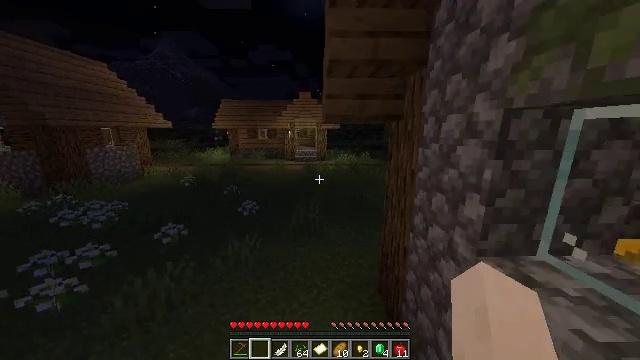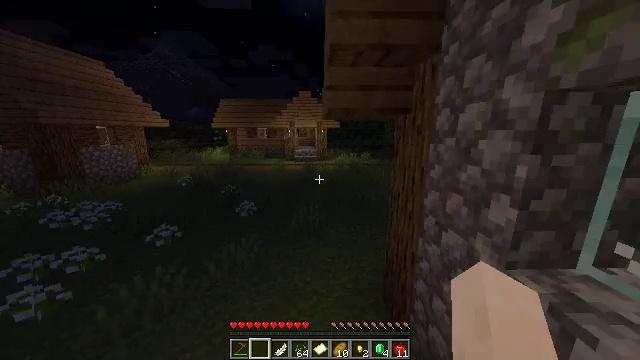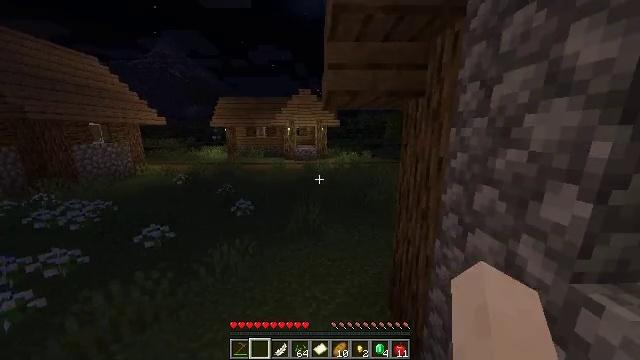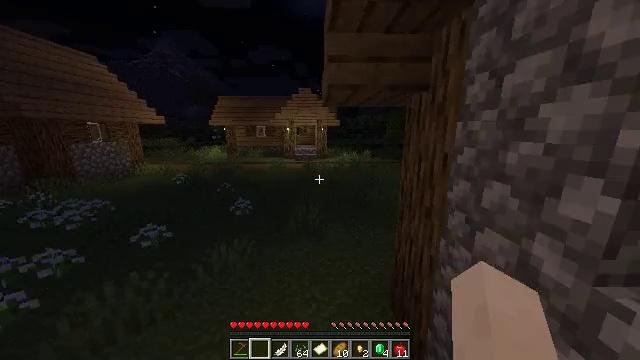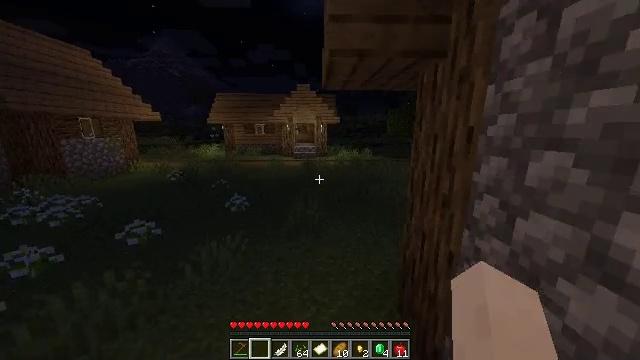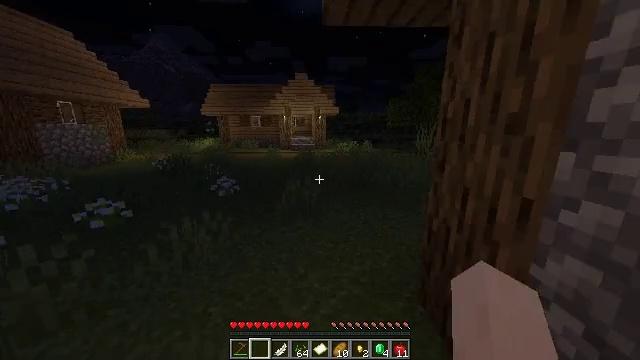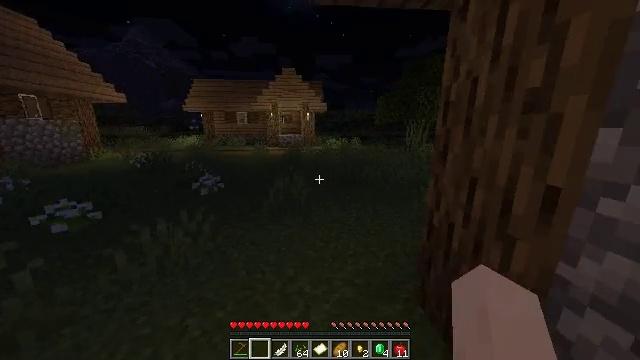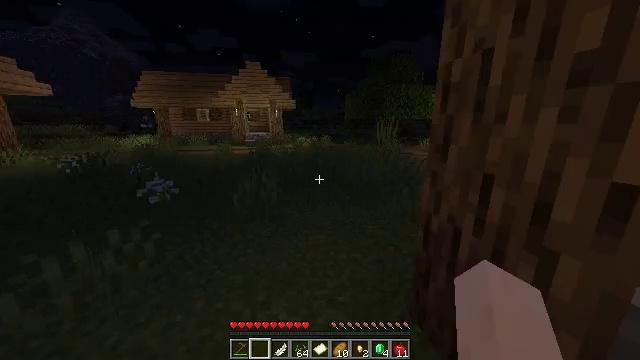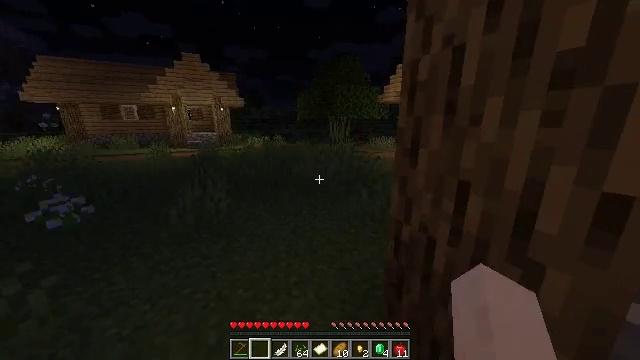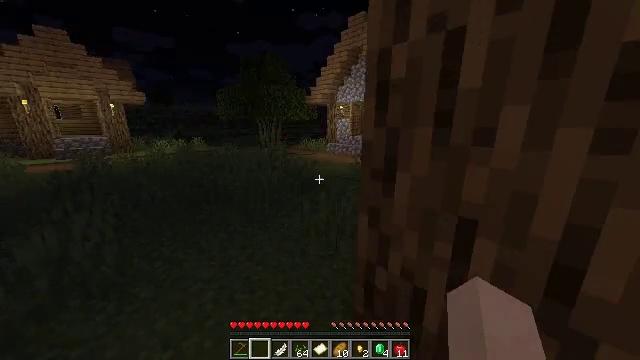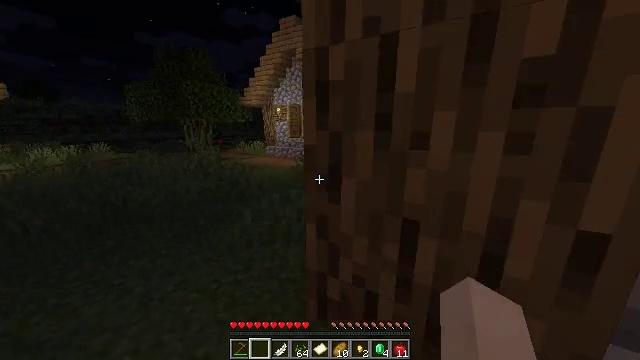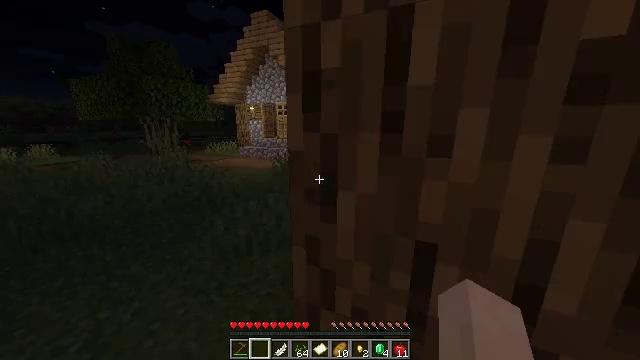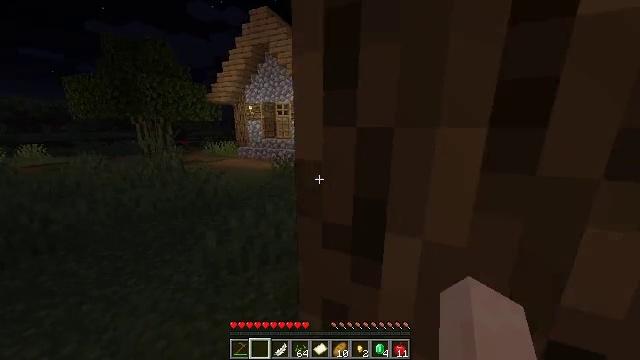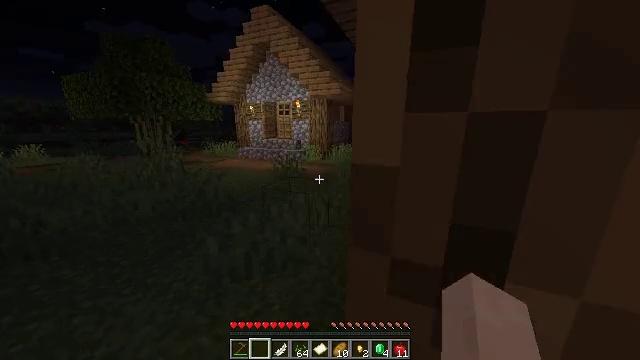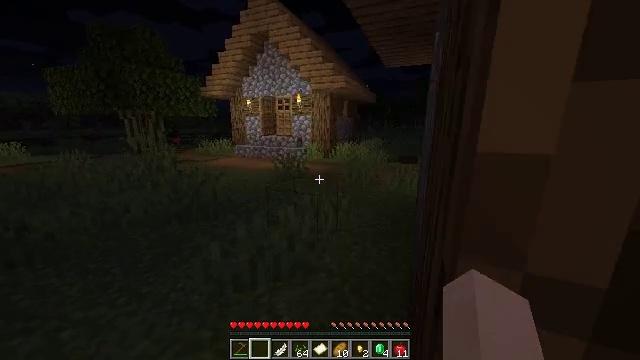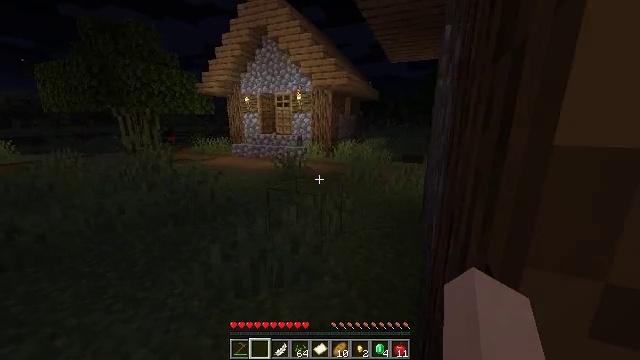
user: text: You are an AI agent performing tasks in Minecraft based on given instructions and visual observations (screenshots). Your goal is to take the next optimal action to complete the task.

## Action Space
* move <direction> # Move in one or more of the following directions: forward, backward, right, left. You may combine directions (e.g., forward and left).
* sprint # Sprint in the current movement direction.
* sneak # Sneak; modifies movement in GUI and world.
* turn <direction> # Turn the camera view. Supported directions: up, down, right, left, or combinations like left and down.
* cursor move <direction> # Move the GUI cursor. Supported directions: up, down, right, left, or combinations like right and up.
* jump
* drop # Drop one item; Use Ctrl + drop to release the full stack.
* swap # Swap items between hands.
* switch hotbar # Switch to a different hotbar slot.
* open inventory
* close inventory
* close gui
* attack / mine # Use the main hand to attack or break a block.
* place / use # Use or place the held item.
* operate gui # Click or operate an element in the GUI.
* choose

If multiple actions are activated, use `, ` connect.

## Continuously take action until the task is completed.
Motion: motion action
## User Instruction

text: Destroy the oak door to retrieve it.
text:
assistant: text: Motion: move forward
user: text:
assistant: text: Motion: move forward
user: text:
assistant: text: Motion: move forward
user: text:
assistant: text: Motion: move forward
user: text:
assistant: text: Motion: move forward
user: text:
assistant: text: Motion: move forward, turn right
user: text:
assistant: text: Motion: move forward, turn right
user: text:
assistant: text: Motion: move forward, turn right
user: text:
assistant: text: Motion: move forward, turn right
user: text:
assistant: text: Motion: move forward, turn right
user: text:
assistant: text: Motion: move forward, turn right
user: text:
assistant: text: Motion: move forward
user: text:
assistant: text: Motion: move forward
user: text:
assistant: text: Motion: move forward
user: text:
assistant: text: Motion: move forward
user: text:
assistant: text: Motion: move forward and move left
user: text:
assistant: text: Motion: move forward and move left, turn right
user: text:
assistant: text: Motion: move forward and move left, turn right
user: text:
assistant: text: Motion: move forward and move left, turn right
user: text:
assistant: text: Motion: move forward and move left, turn right
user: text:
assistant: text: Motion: move forward and move left, turn right
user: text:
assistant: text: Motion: move forward and move left
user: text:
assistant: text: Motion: move forward and move left
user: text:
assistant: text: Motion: move forward and move left
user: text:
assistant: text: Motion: move forward and move left
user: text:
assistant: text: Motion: move forward and move left
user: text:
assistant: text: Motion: move forward and move left
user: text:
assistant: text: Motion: move forward and move left
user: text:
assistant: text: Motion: move forward and move left
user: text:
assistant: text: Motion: move forward and move left